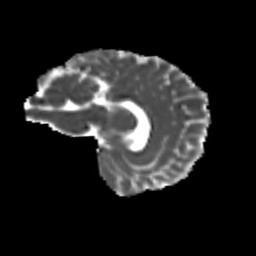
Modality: MD
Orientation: sagittal
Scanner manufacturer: siemens
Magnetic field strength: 3 T
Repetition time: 9.2 s
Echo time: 0.084 s